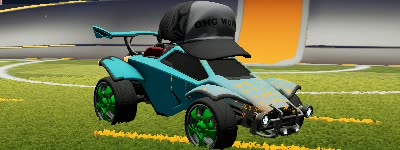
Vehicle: octane